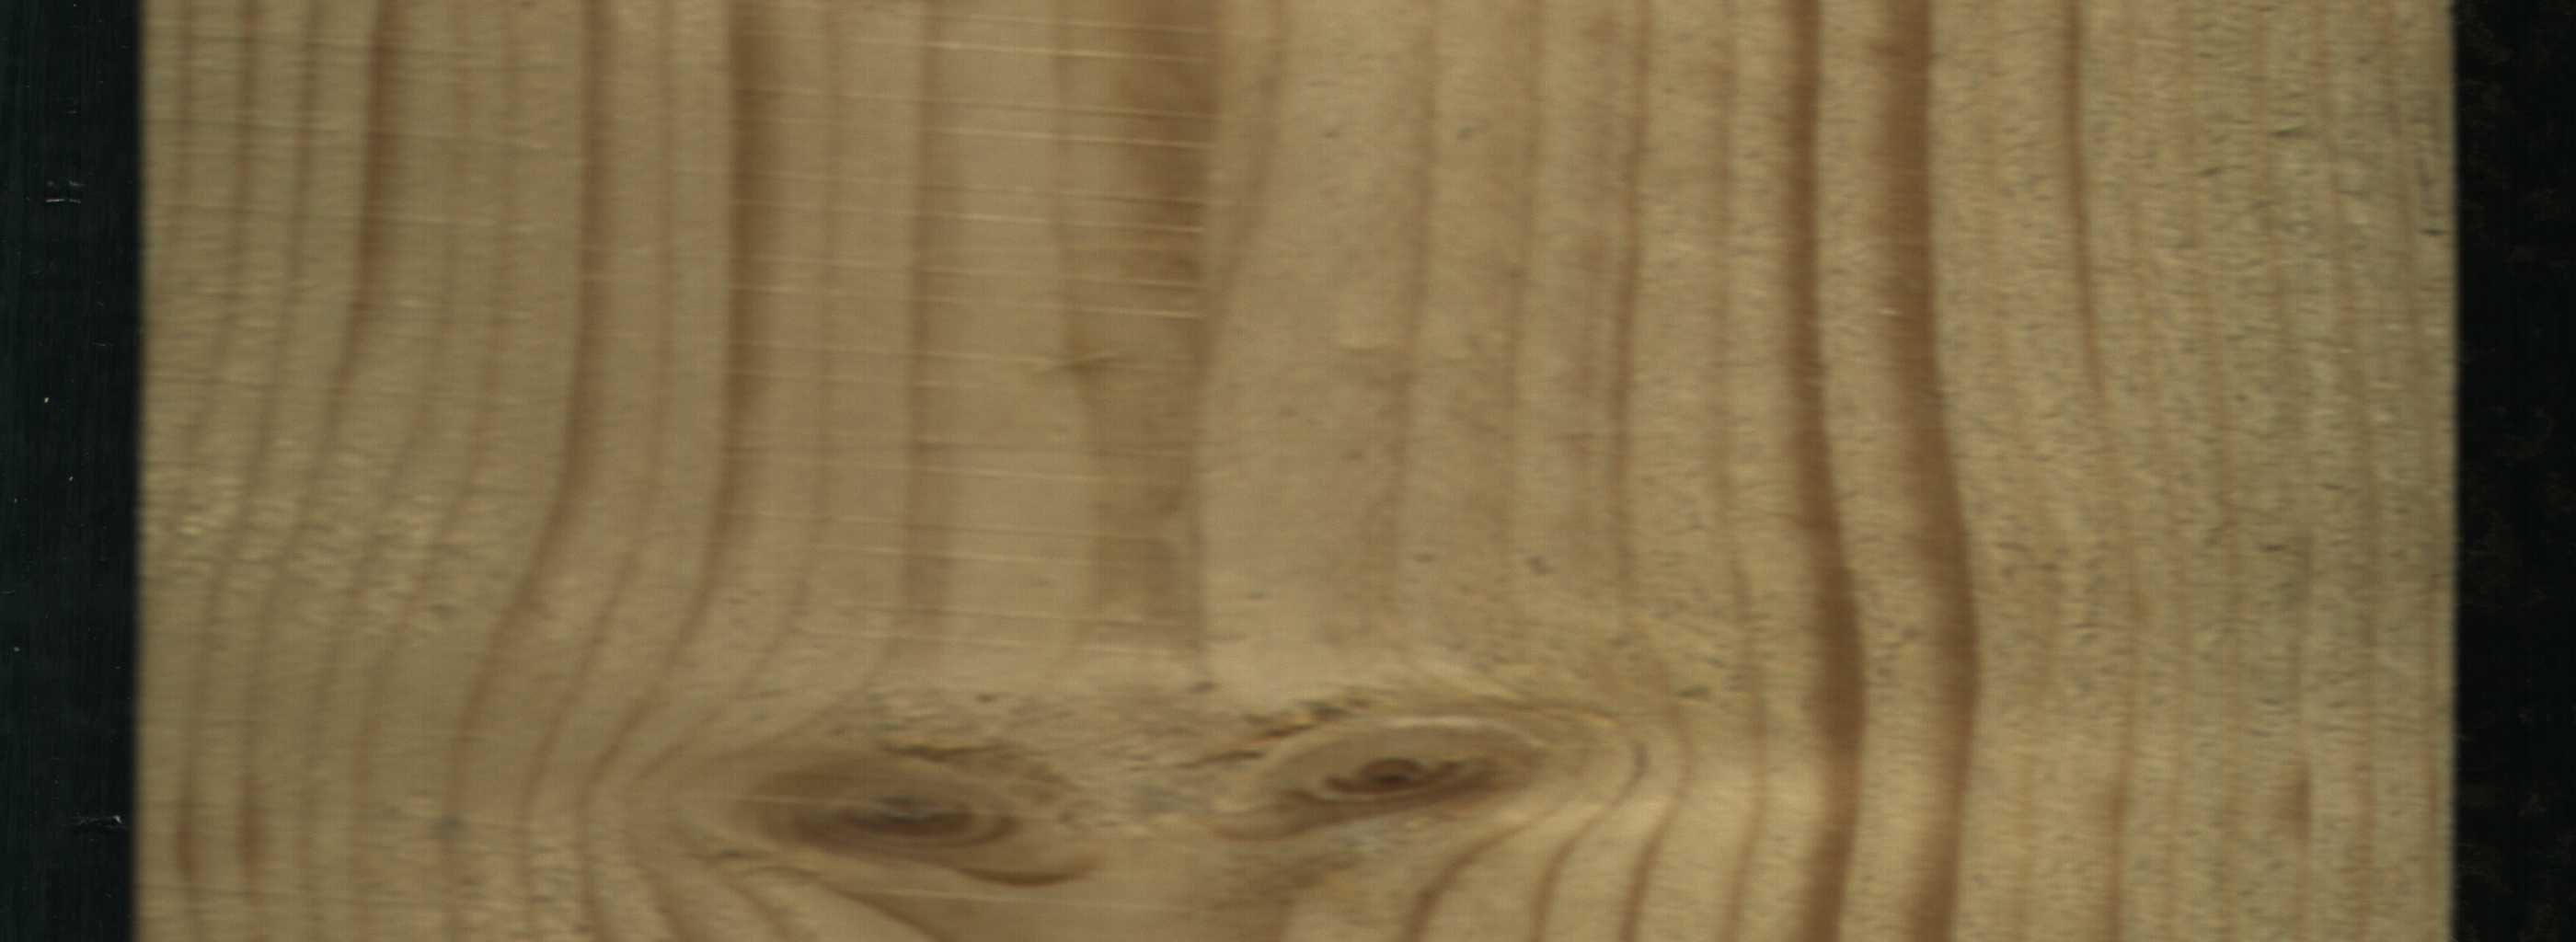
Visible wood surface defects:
Live_Knot
Live_Knot